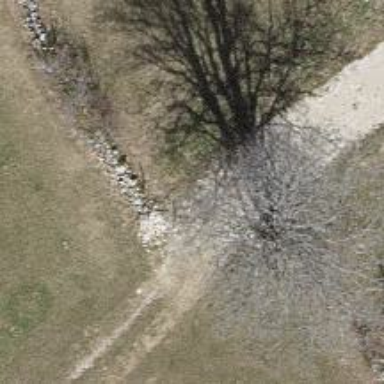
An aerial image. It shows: Dry stone wall barrier.